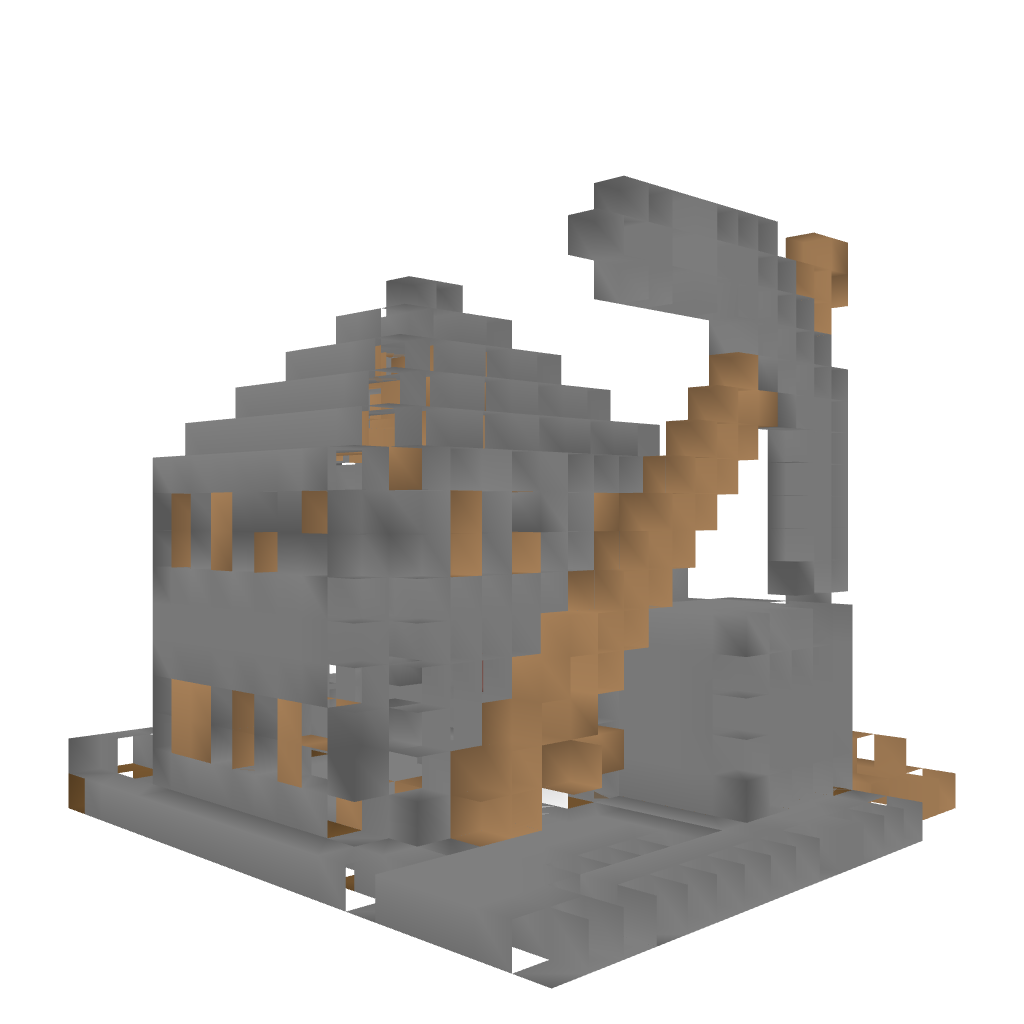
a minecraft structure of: admin shoppe Pick axe before house